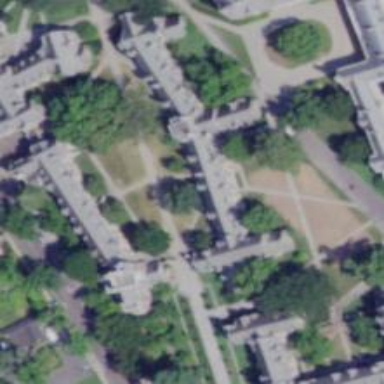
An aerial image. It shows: Dormitory building.